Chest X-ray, AP view. Patient: 68 years old, sex M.
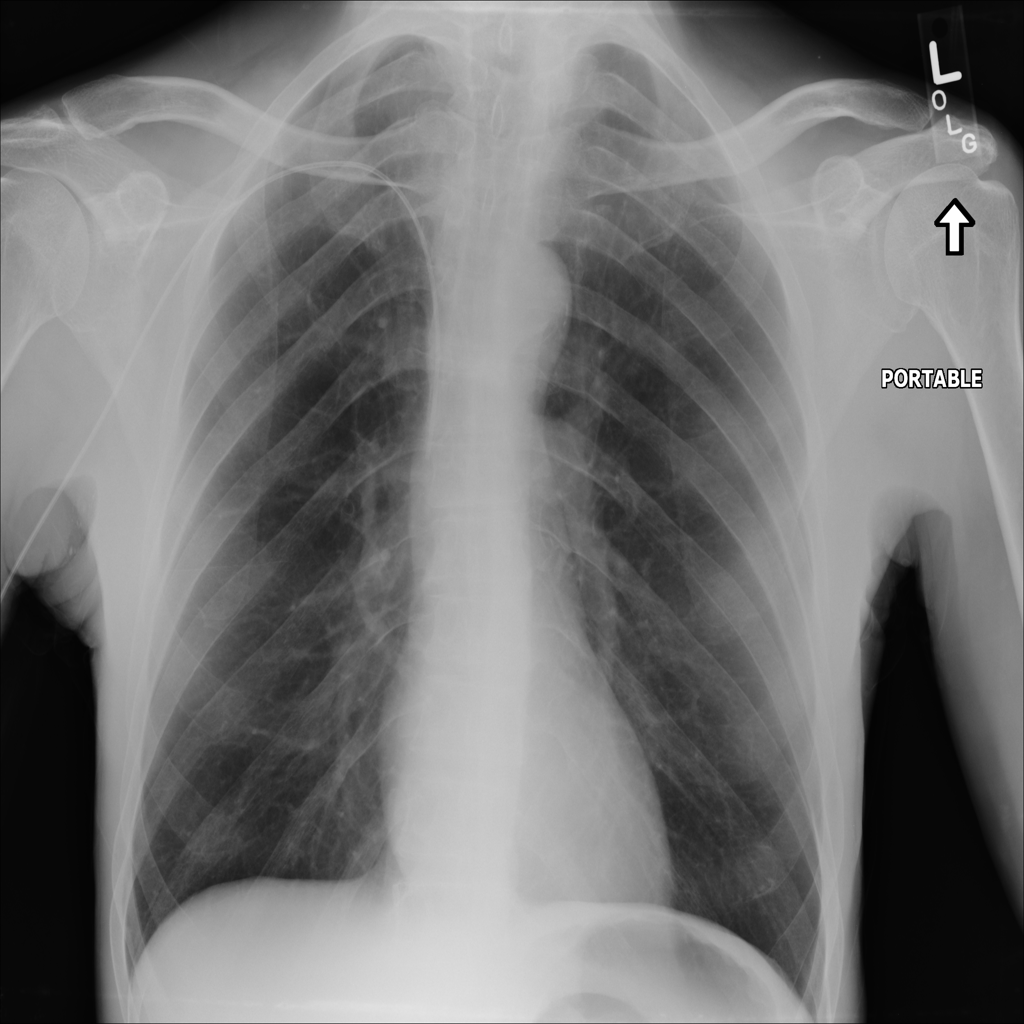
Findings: No Finding